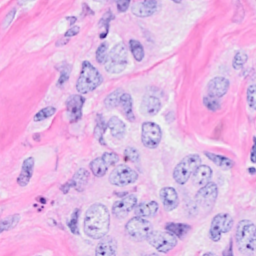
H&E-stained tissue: Breast